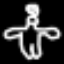
Label: angel